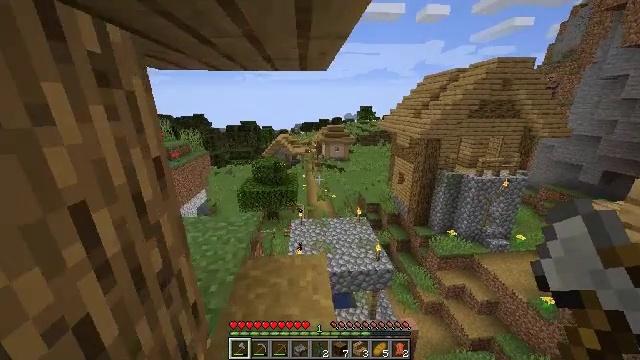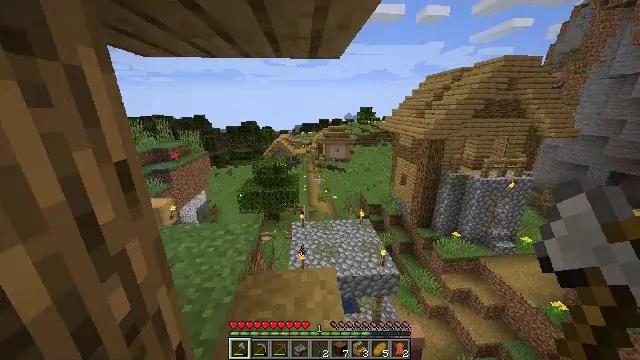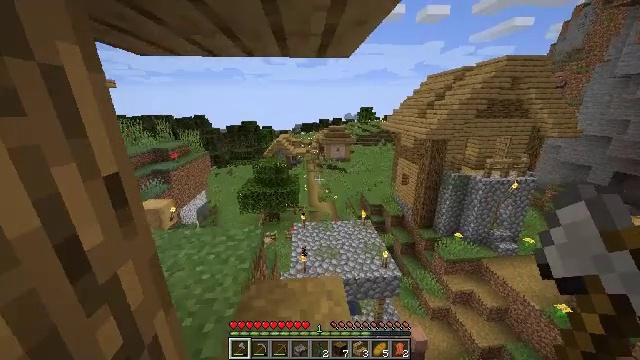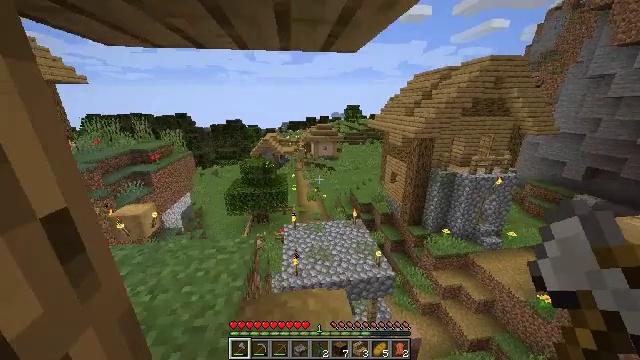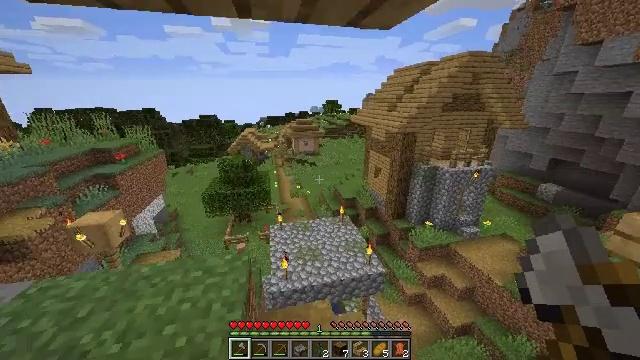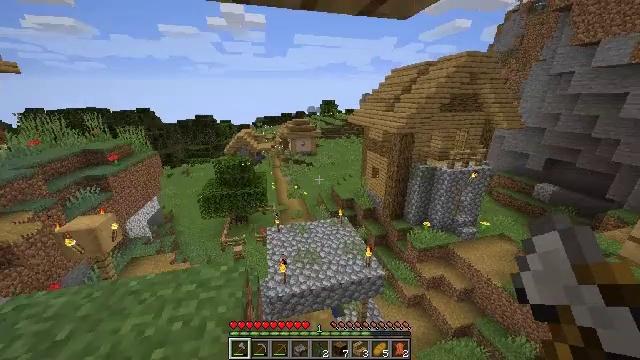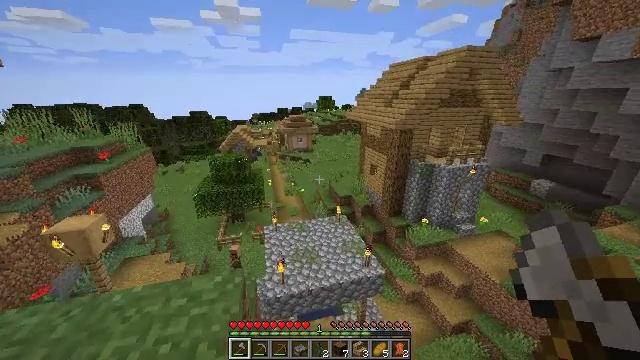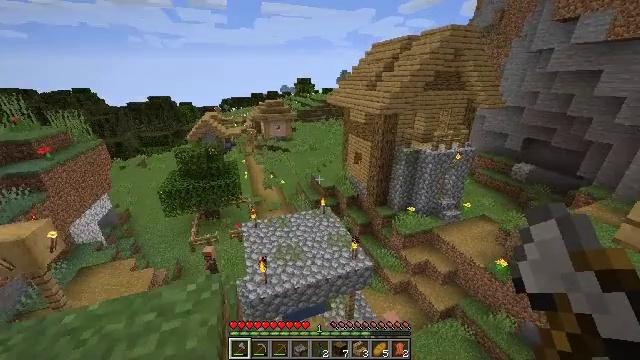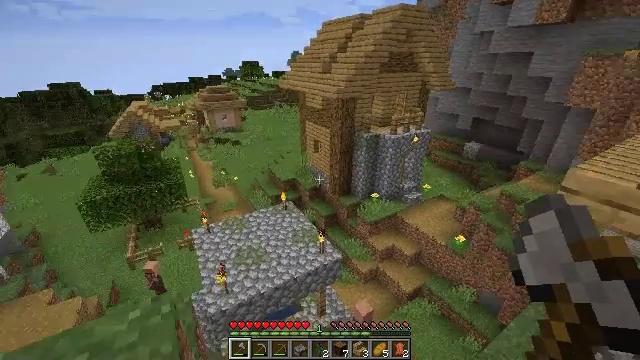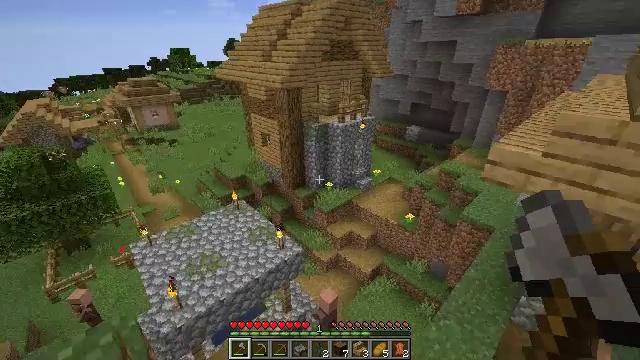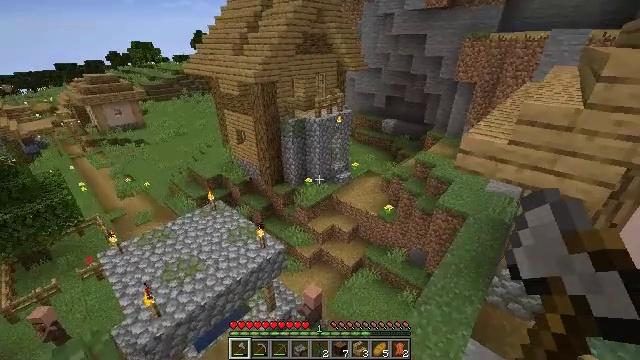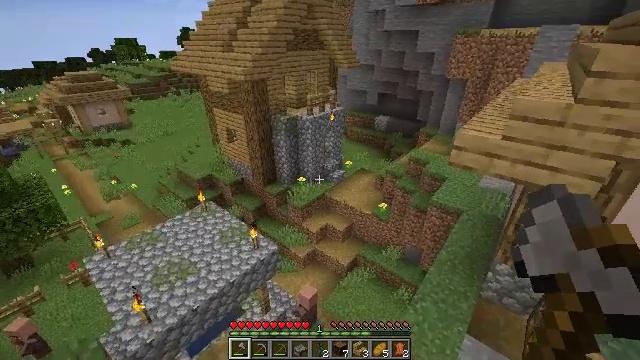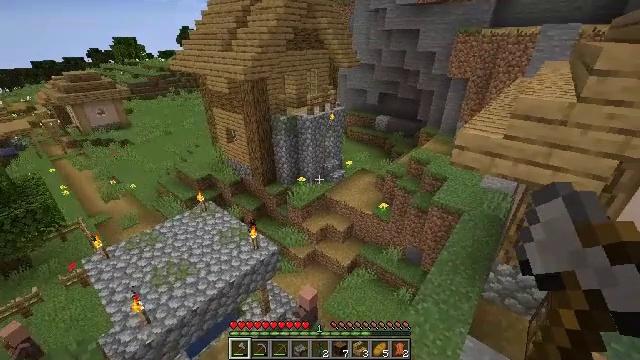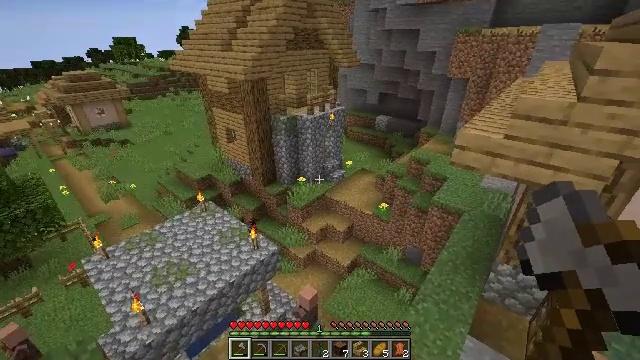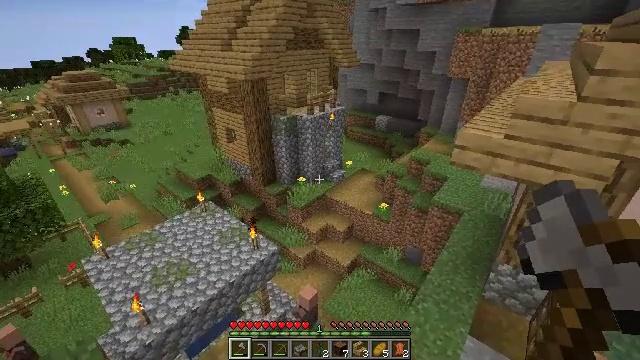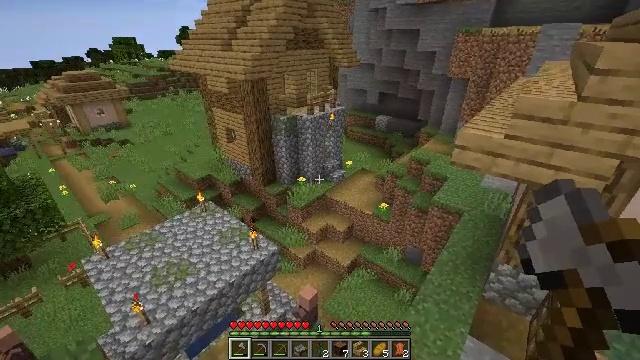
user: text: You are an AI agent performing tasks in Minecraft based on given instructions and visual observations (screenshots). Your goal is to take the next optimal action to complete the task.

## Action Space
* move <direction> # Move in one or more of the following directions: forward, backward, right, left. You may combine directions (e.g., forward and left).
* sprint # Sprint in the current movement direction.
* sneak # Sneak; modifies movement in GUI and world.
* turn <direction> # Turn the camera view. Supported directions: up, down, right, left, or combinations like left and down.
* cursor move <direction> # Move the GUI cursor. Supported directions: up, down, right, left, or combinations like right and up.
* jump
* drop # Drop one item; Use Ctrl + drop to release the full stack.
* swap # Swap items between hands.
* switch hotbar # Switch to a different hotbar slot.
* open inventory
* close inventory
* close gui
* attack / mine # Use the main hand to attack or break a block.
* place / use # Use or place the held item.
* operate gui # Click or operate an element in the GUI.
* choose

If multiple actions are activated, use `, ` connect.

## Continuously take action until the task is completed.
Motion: motion action
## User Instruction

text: Left click on the fletching table to mine it.
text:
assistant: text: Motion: move forward and move left, sprint
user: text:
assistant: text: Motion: move forward and move left, sprint
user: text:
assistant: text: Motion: move forward and move left, sprint, turn right
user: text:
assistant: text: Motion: move forward and move left, sprint, turn right and down
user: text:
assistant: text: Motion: move forward and move left
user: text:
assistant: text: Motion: turn down
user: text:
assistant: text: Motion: turn right and down
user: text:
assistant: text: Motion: turn right and down
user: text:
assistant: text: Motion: turn right and down
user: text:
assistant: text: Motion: turn right and down
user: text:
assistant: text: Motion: turn right
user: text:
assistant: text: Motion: no_op
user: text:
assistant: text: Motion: no_op
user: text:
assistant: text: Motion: no_op
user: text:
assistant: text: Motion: no_op
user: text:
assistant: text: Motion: turn right
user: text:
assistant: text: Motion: turn right and down
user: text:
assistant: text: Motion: sneak
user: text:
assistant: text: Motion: sneak, turn left
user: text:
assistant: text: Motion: sneak, turn left and down
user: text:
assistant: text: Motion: sneak, turn left
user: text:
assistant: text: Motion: sneak, turn left and down
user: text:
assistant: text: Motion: sneak
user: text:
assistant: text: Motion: sneak
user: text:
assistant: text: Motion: sneak
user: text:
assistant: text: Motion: sneak
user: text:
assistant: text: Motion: move forward, sneak
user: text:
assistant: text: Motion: move forward, sneak
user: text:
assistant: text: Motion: move forward, sneak, turn right and down
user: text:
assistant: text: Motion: move forward, sneak, turn right and down